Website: macys
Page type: account-selection
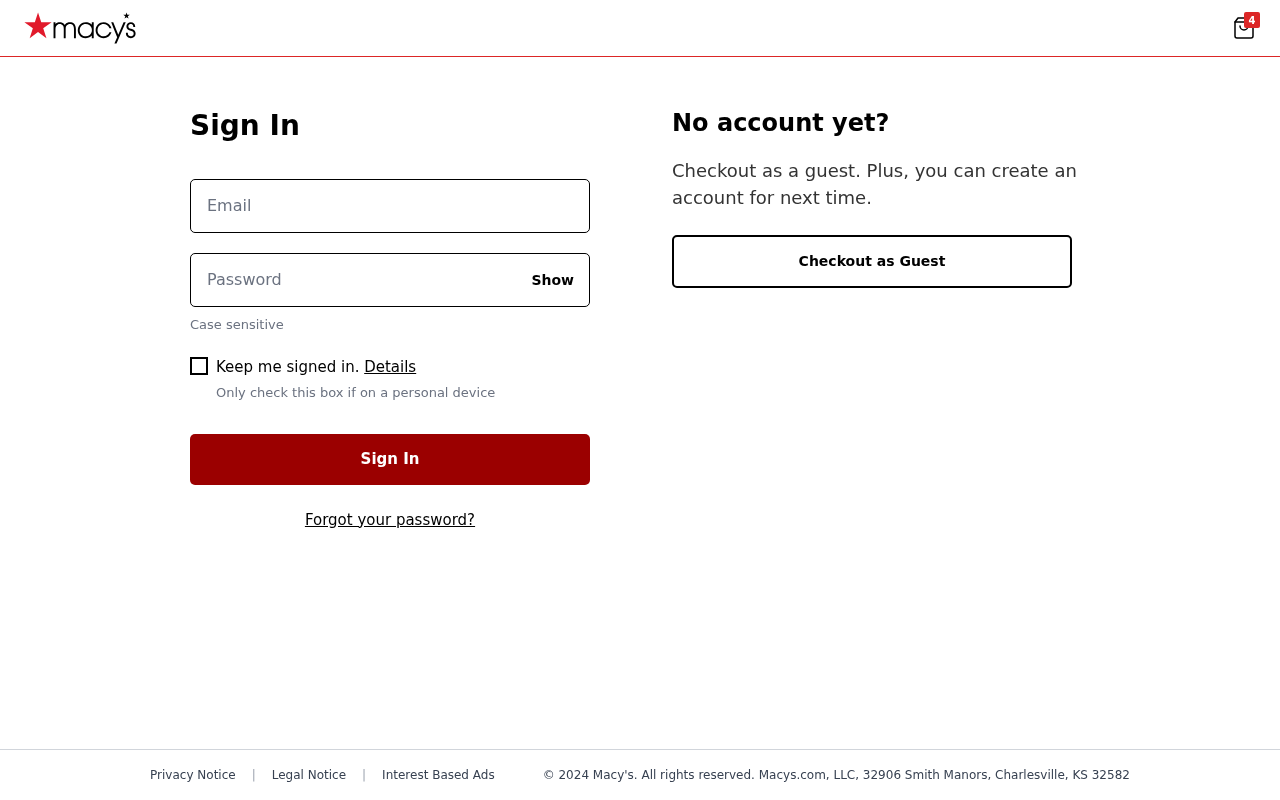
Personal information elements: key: PII_LOGIN_USERNAME
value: anthony_landry
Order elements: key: ORDER_NUM_ITEMS
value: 4